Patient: sex F, age 82
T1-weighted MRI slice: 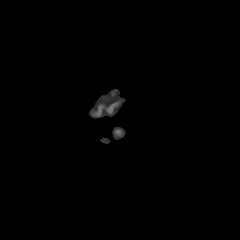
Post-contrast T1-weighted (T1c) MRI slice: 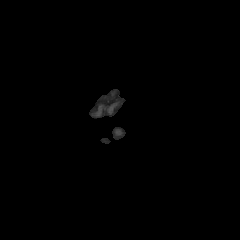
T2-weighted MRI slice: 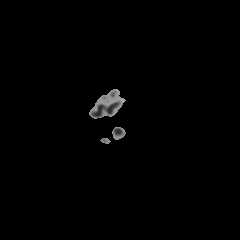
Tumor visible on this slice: no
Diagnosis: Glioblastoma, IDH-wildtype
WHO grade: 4